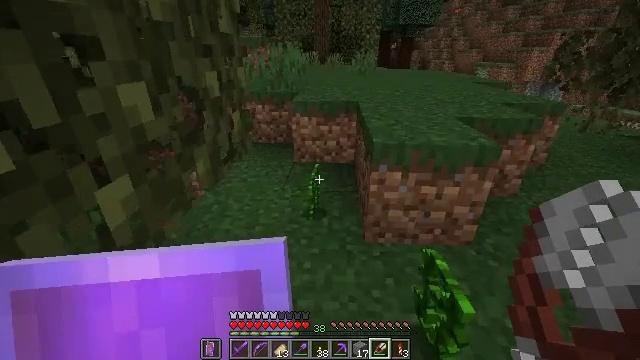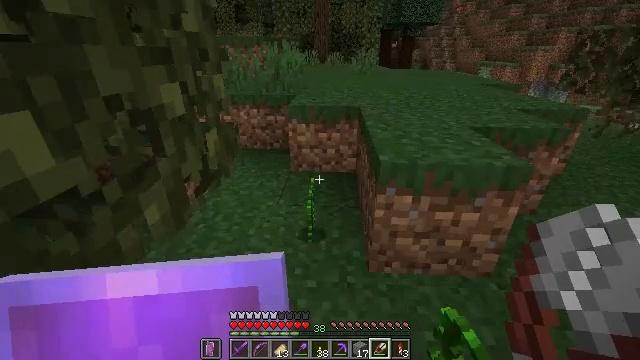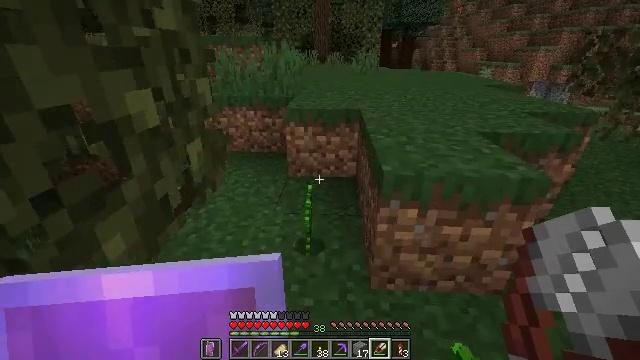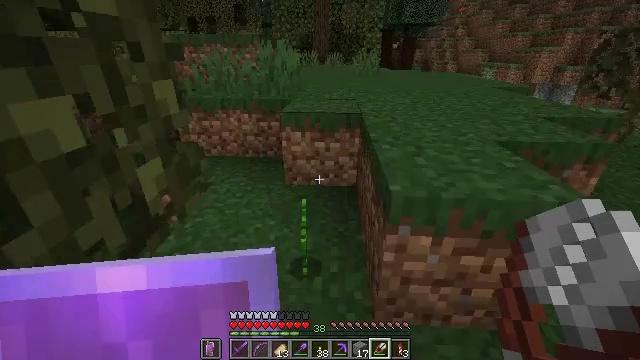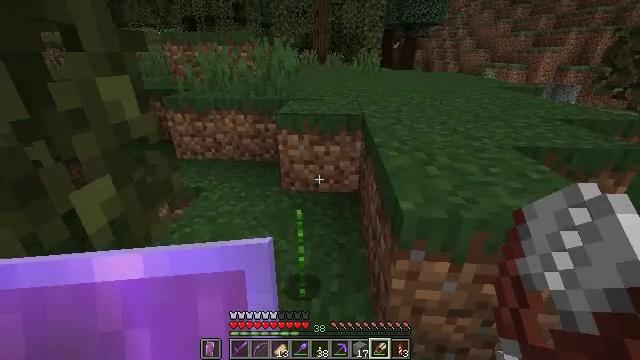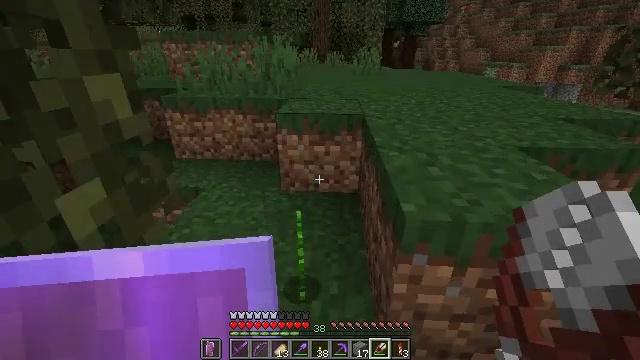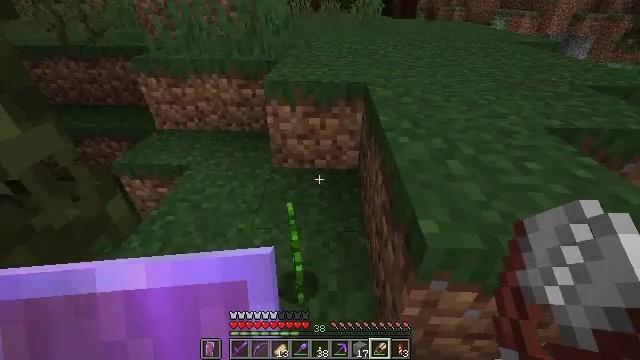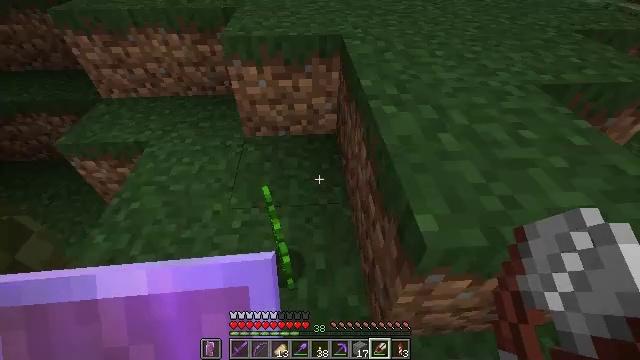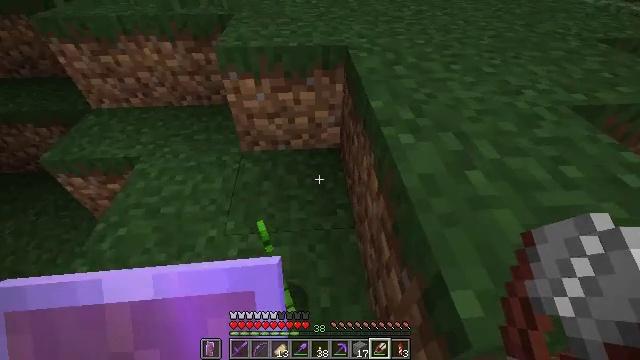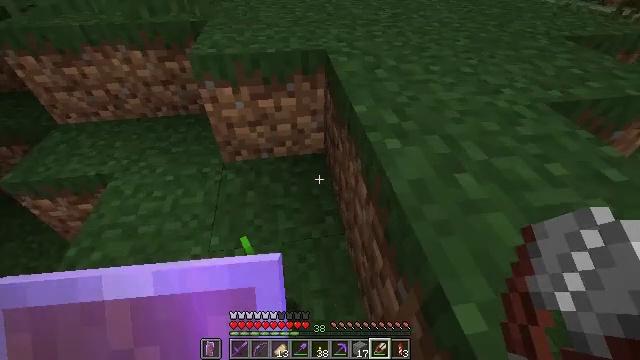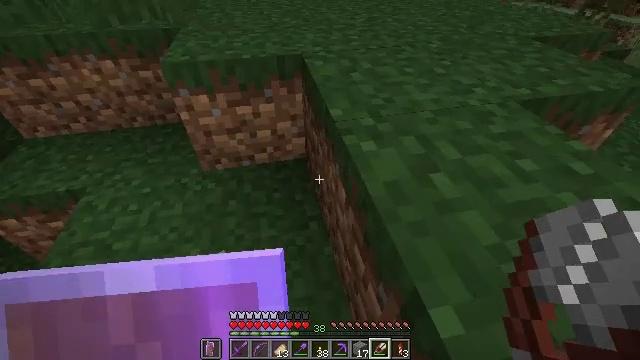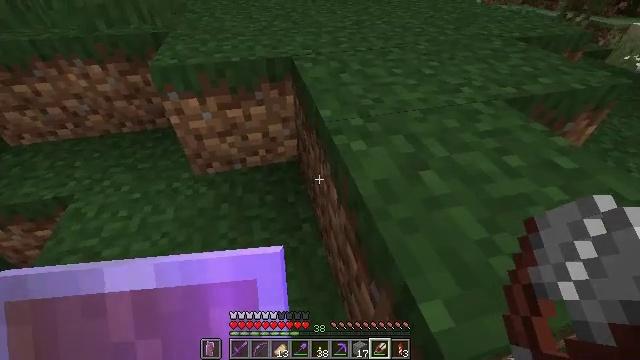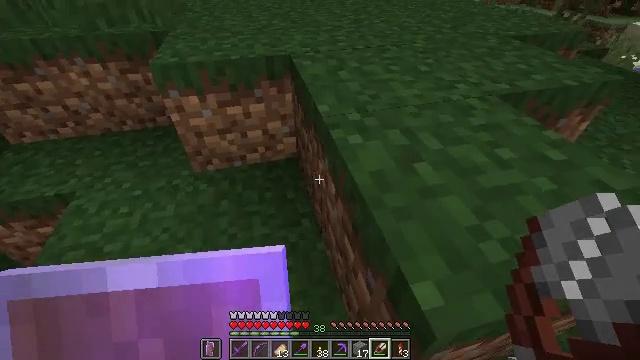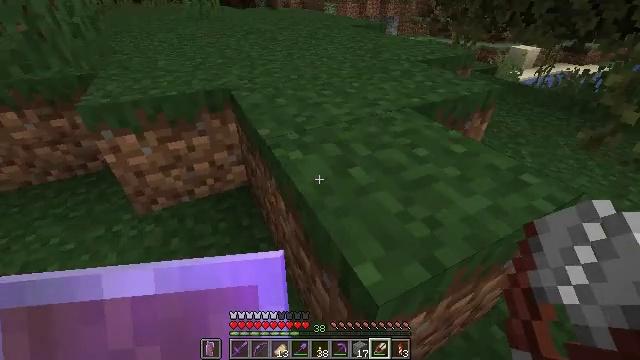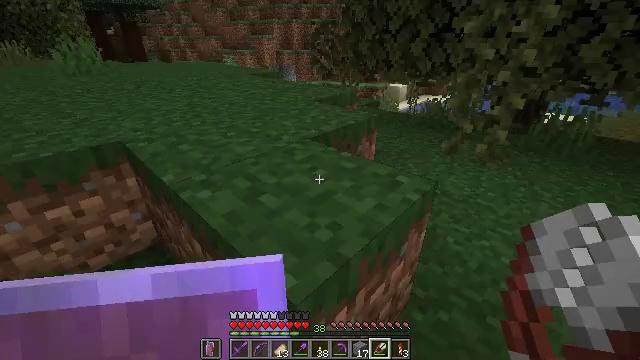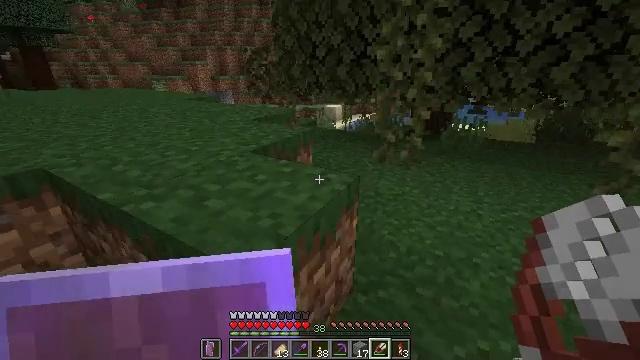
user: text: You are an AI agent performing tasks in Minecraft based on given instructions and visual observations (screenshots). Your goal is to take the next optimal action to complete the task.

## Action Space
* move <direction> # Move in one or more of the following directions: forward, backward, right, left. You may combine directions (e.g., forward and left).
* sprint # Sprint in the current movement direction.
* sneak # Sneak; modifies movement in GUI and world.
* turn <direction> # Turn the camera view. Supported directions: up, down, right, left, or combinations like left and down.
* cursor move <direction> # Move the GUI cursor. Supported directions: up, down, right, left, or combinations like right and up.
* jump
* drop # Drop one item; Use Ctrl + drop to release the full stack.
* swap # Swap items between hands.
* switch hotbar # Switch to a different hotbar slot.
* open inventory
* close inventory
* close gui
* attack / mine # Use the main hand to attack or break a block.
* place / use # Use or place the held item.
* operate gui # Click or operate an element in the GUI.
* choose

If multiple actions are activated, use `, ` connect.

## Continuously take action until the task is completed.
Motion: motion action
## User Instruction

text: Remove oak leaves from the inventory.
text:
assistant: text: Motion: move forward
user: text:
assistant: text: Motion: move forward
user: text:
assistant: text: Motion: move forward
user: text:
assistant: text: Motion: move forward
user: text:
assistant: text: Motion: move forward
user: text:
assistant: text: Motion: move forward, turn right and down
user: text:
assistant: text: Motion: move forward, turn right and down
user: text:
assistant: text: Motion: no_op
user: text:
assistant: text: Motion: turn right
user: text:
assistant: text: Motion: move right, turn right
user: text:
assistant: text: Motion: move right, turn right
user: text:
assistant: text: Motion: move back and move right
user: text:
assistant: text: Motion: move back and move right, turn right and up
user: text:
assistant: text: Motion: move back, turn right and up
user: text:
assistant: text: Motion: move back, turn right and up
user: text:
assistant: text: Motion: move back, turn right and up
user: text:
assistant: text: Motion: move back, turn right and up
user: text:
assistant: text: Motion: turn right and up
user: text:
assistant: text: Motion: turn right
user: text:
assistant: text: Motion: turn right
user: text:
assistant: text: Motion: no_op
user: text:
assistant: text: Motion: move right, turn right
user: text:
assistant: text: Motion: move right, turn right and up
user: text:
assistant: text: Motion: move forward and move right, turn right and up
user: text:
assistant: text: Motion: move forward and move right, turn right
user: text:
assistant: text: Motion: move forward, turn right and down
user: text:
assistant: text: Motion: move forward, turn right and down
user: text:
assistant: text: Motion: move forward
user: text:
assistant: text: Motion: no_op
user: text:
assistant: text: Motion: no_op